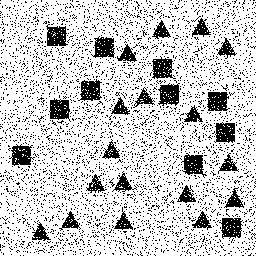
Squares: 11
Triangles: 17
Stars: 0
Total shapes: 28